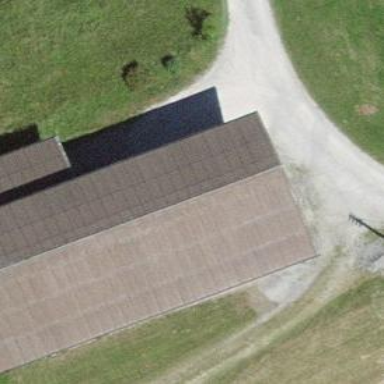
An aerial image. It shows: Rural barn.